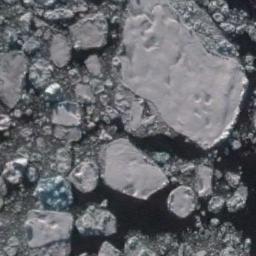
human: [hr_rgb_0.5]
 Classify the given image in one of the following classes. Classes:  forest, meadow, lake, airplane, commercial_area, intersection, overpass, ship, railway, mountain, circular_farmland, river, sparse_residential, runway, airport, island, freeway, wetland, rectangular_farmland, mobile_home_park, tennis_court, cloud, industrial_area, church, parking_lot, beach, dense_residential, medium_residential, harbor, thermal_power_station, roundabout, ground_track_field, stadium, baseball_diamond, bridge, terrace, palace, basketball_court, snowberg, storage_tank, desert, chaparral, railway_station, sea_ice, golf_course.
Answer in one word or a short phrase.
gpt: sea_ice